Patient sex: M
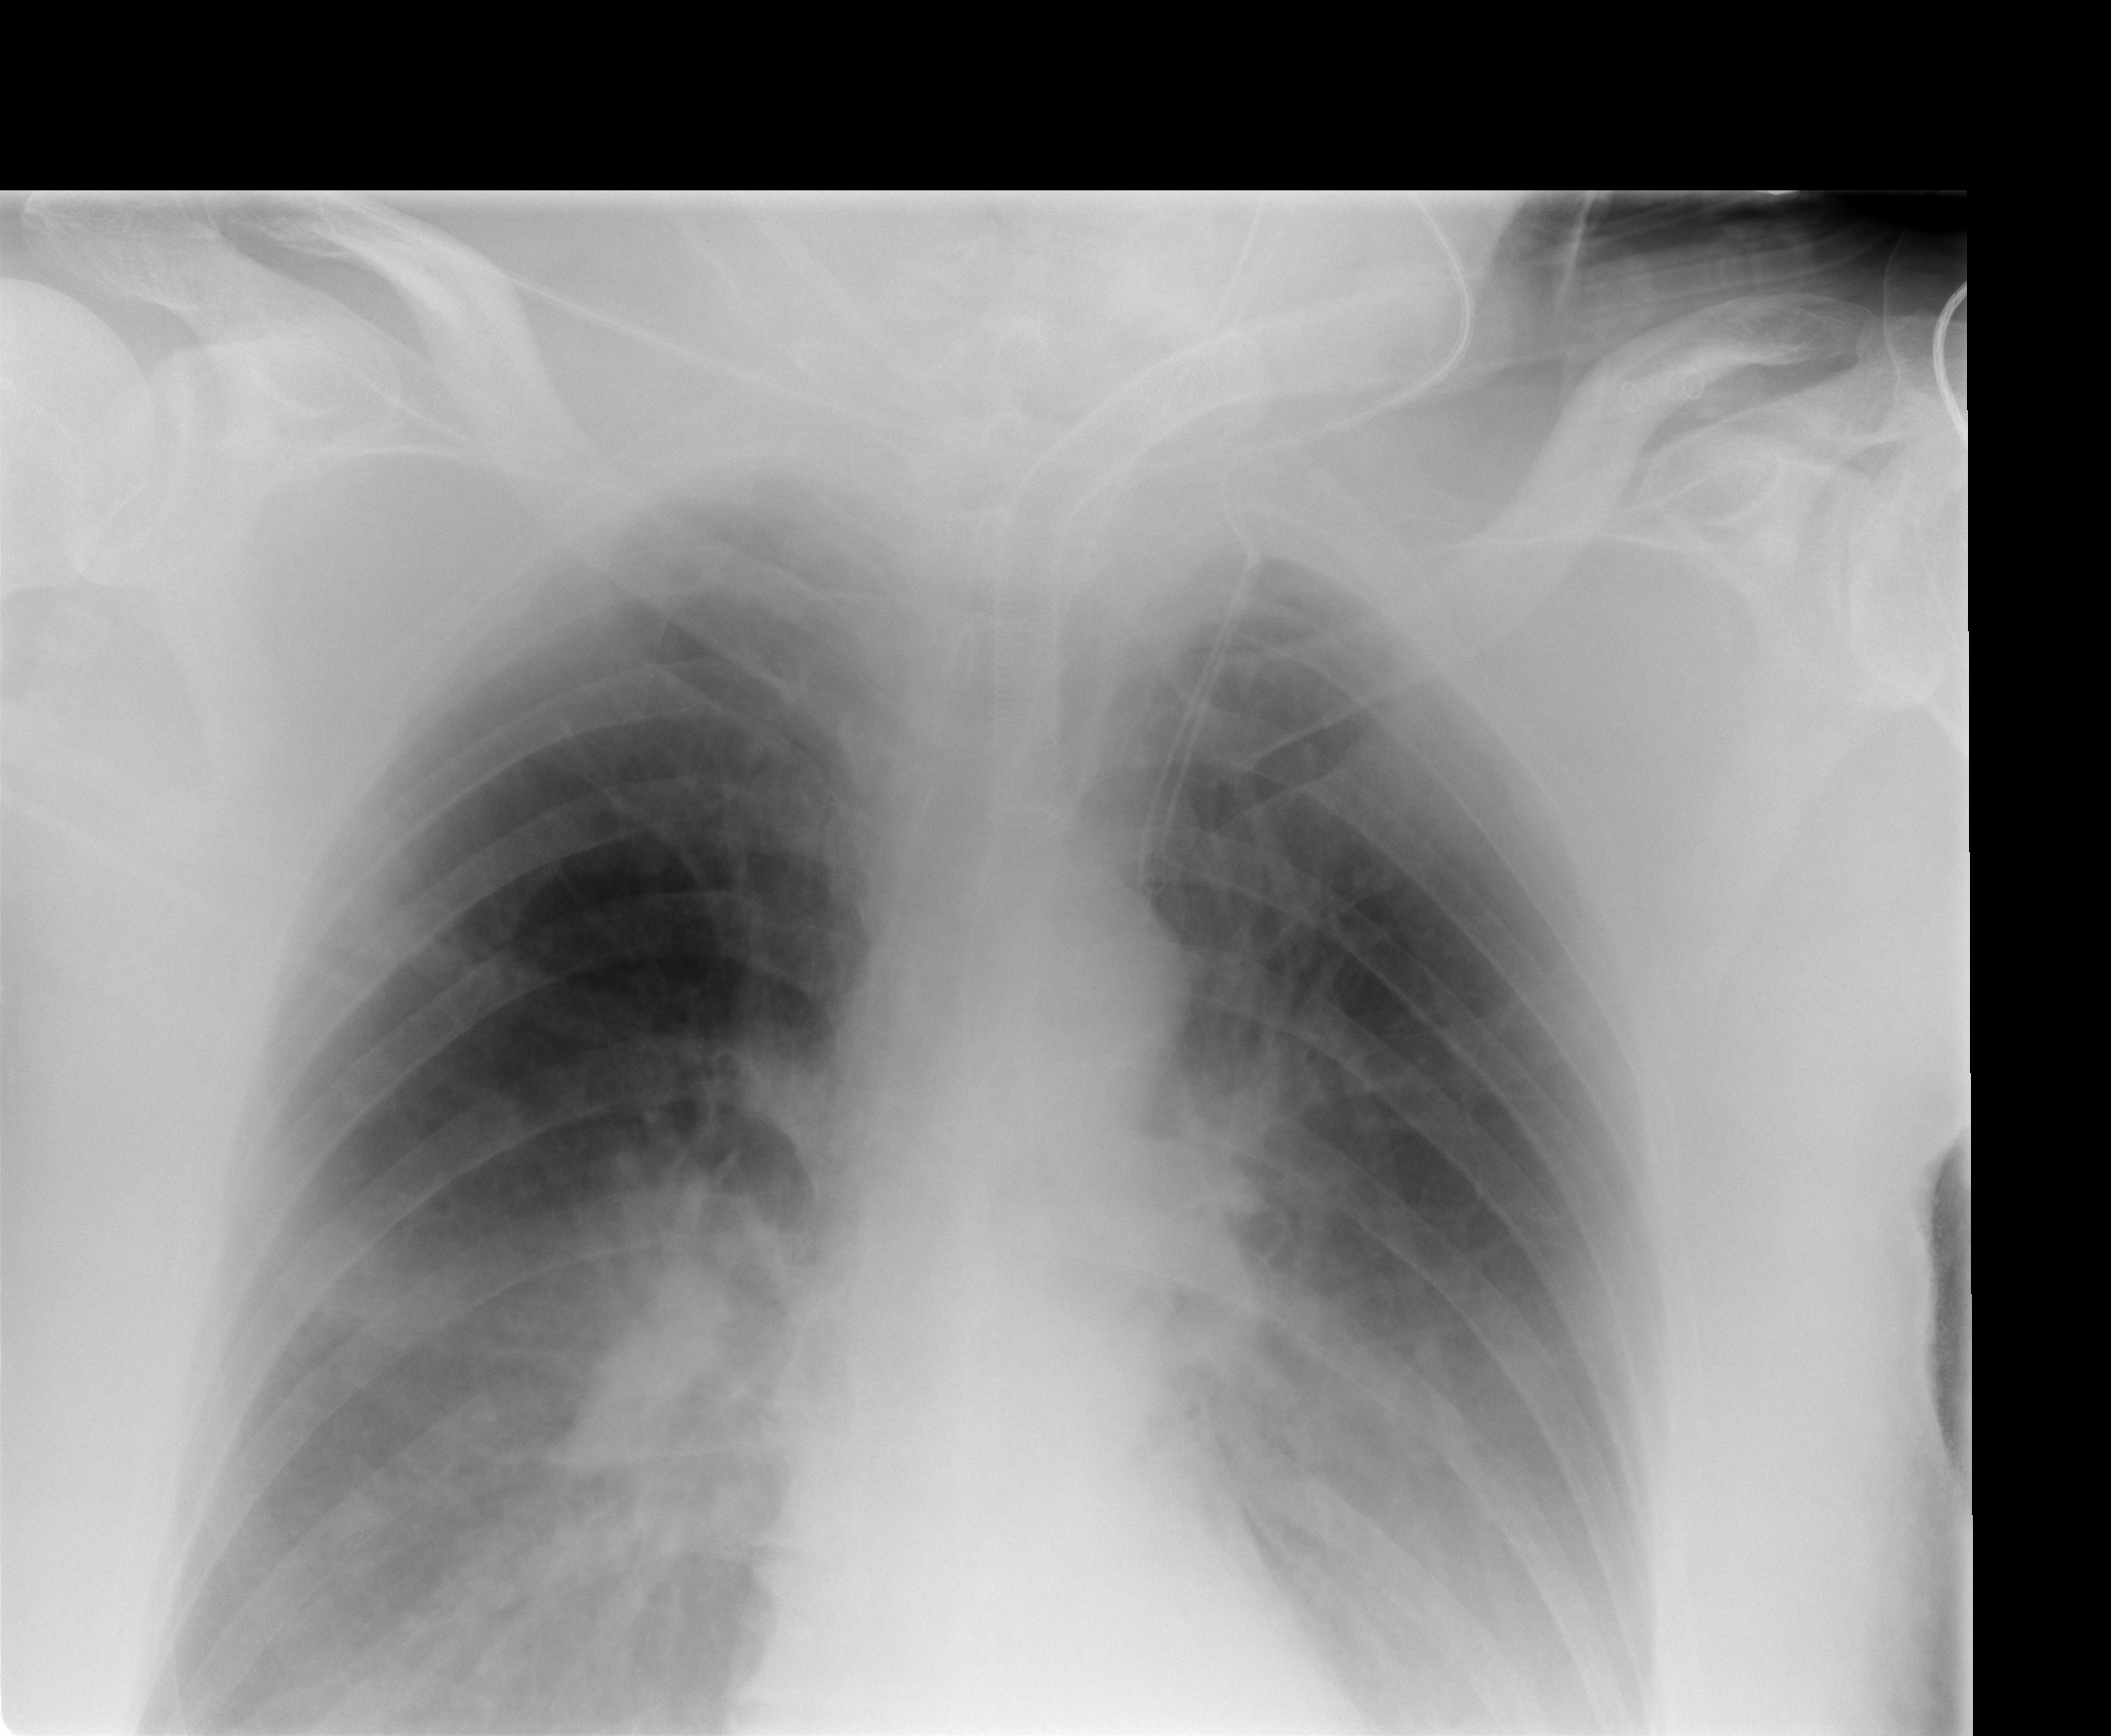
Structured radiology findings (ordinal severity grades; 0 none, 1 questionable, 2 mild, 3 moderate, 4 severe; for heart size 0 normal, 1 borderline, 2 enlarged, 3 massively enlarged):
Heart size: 0
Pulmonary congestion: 0
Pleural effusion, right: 2
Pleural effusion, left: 2
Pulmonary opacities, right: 0
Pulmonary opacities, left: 0
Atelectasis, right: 2
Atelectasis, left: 2